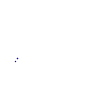
Particle: proton